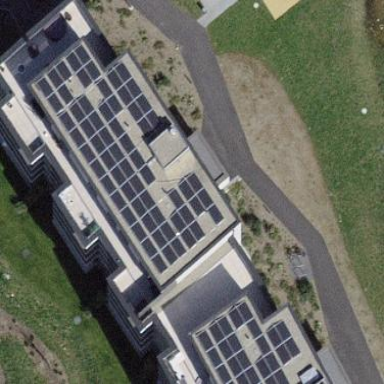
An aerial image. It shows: Solar photovoltaic panel generator.